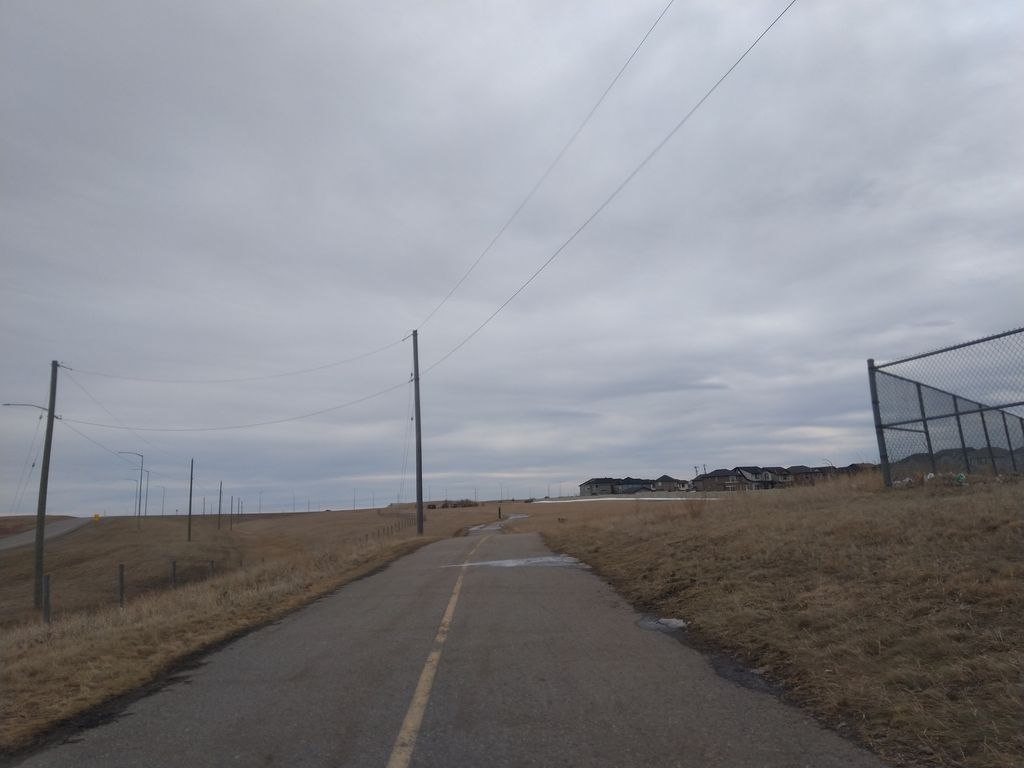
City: calgary